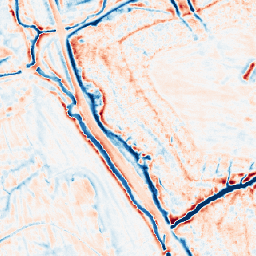
Category: edge_preserving
Decomposition family: bilateral
Decomposition parameters: d: 15
sigma_color: 50
sigma_space: 50
Upsampling method: nearest
Upsampling parameters: scale: 4
Upsampling scale: 4